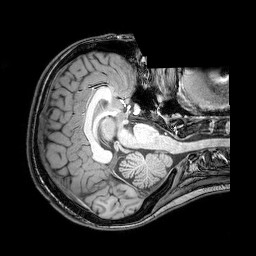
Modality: T1w
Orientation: axial
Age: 23
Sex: female